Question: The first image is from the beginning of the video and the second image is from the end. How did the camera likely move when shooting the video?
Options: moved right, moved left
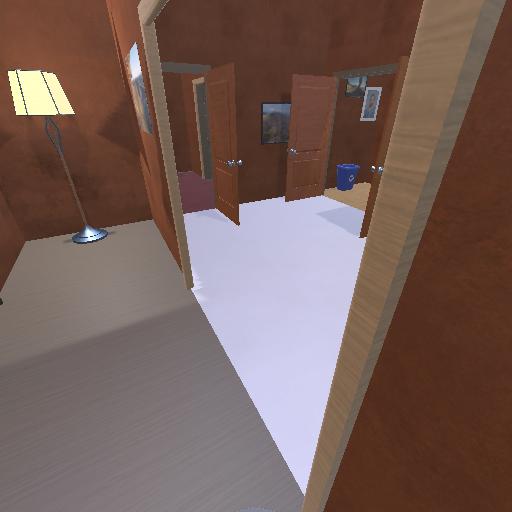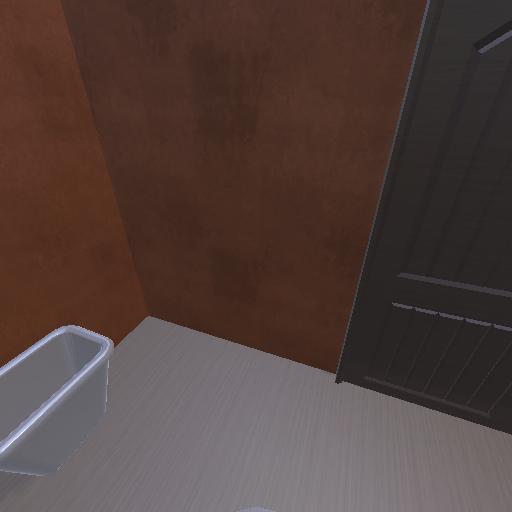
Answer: moved right